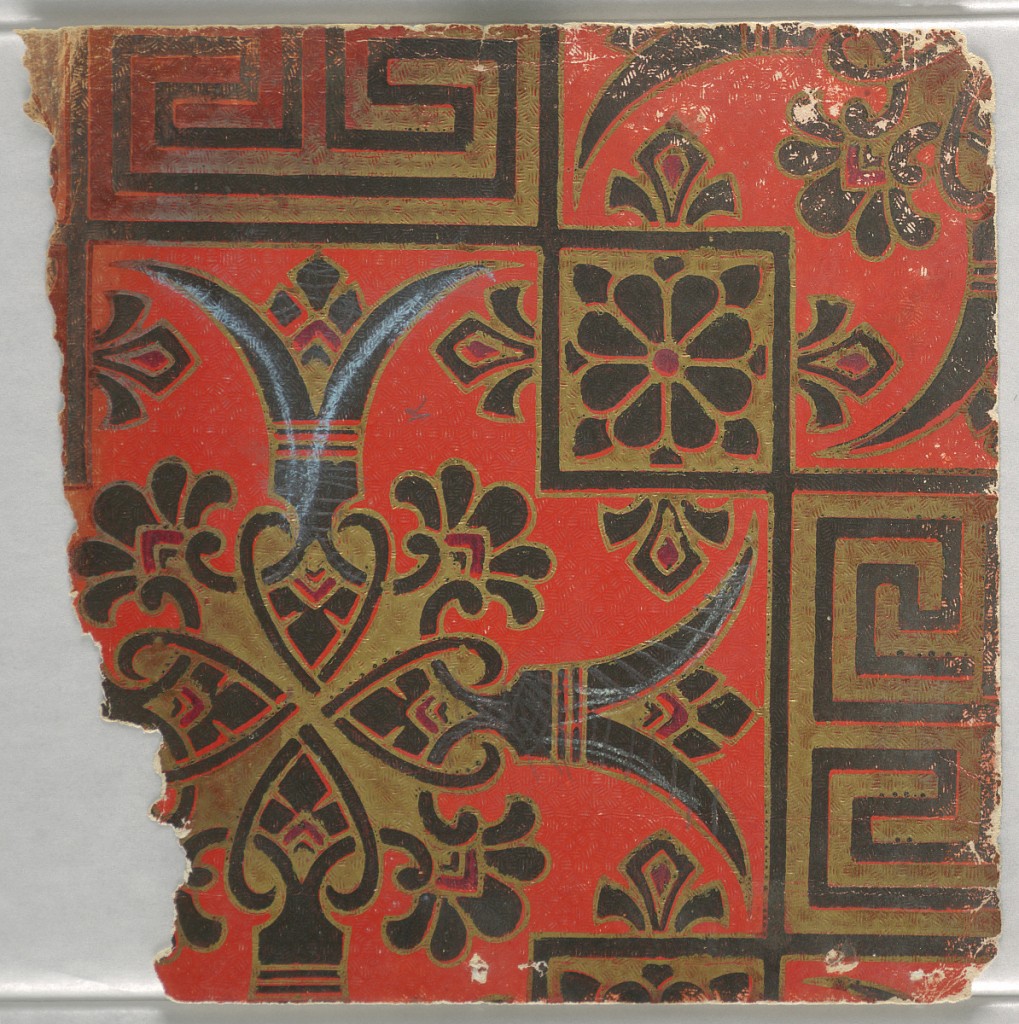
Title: Sidewall sample
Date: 1880–90
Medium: Machine-printed on paper
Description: Fragmentary wallpapers from sample book, including aesthetic-style and Anglo-Japanesque designs.

72 pages of samples.